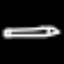
Label: pencil